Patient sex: F
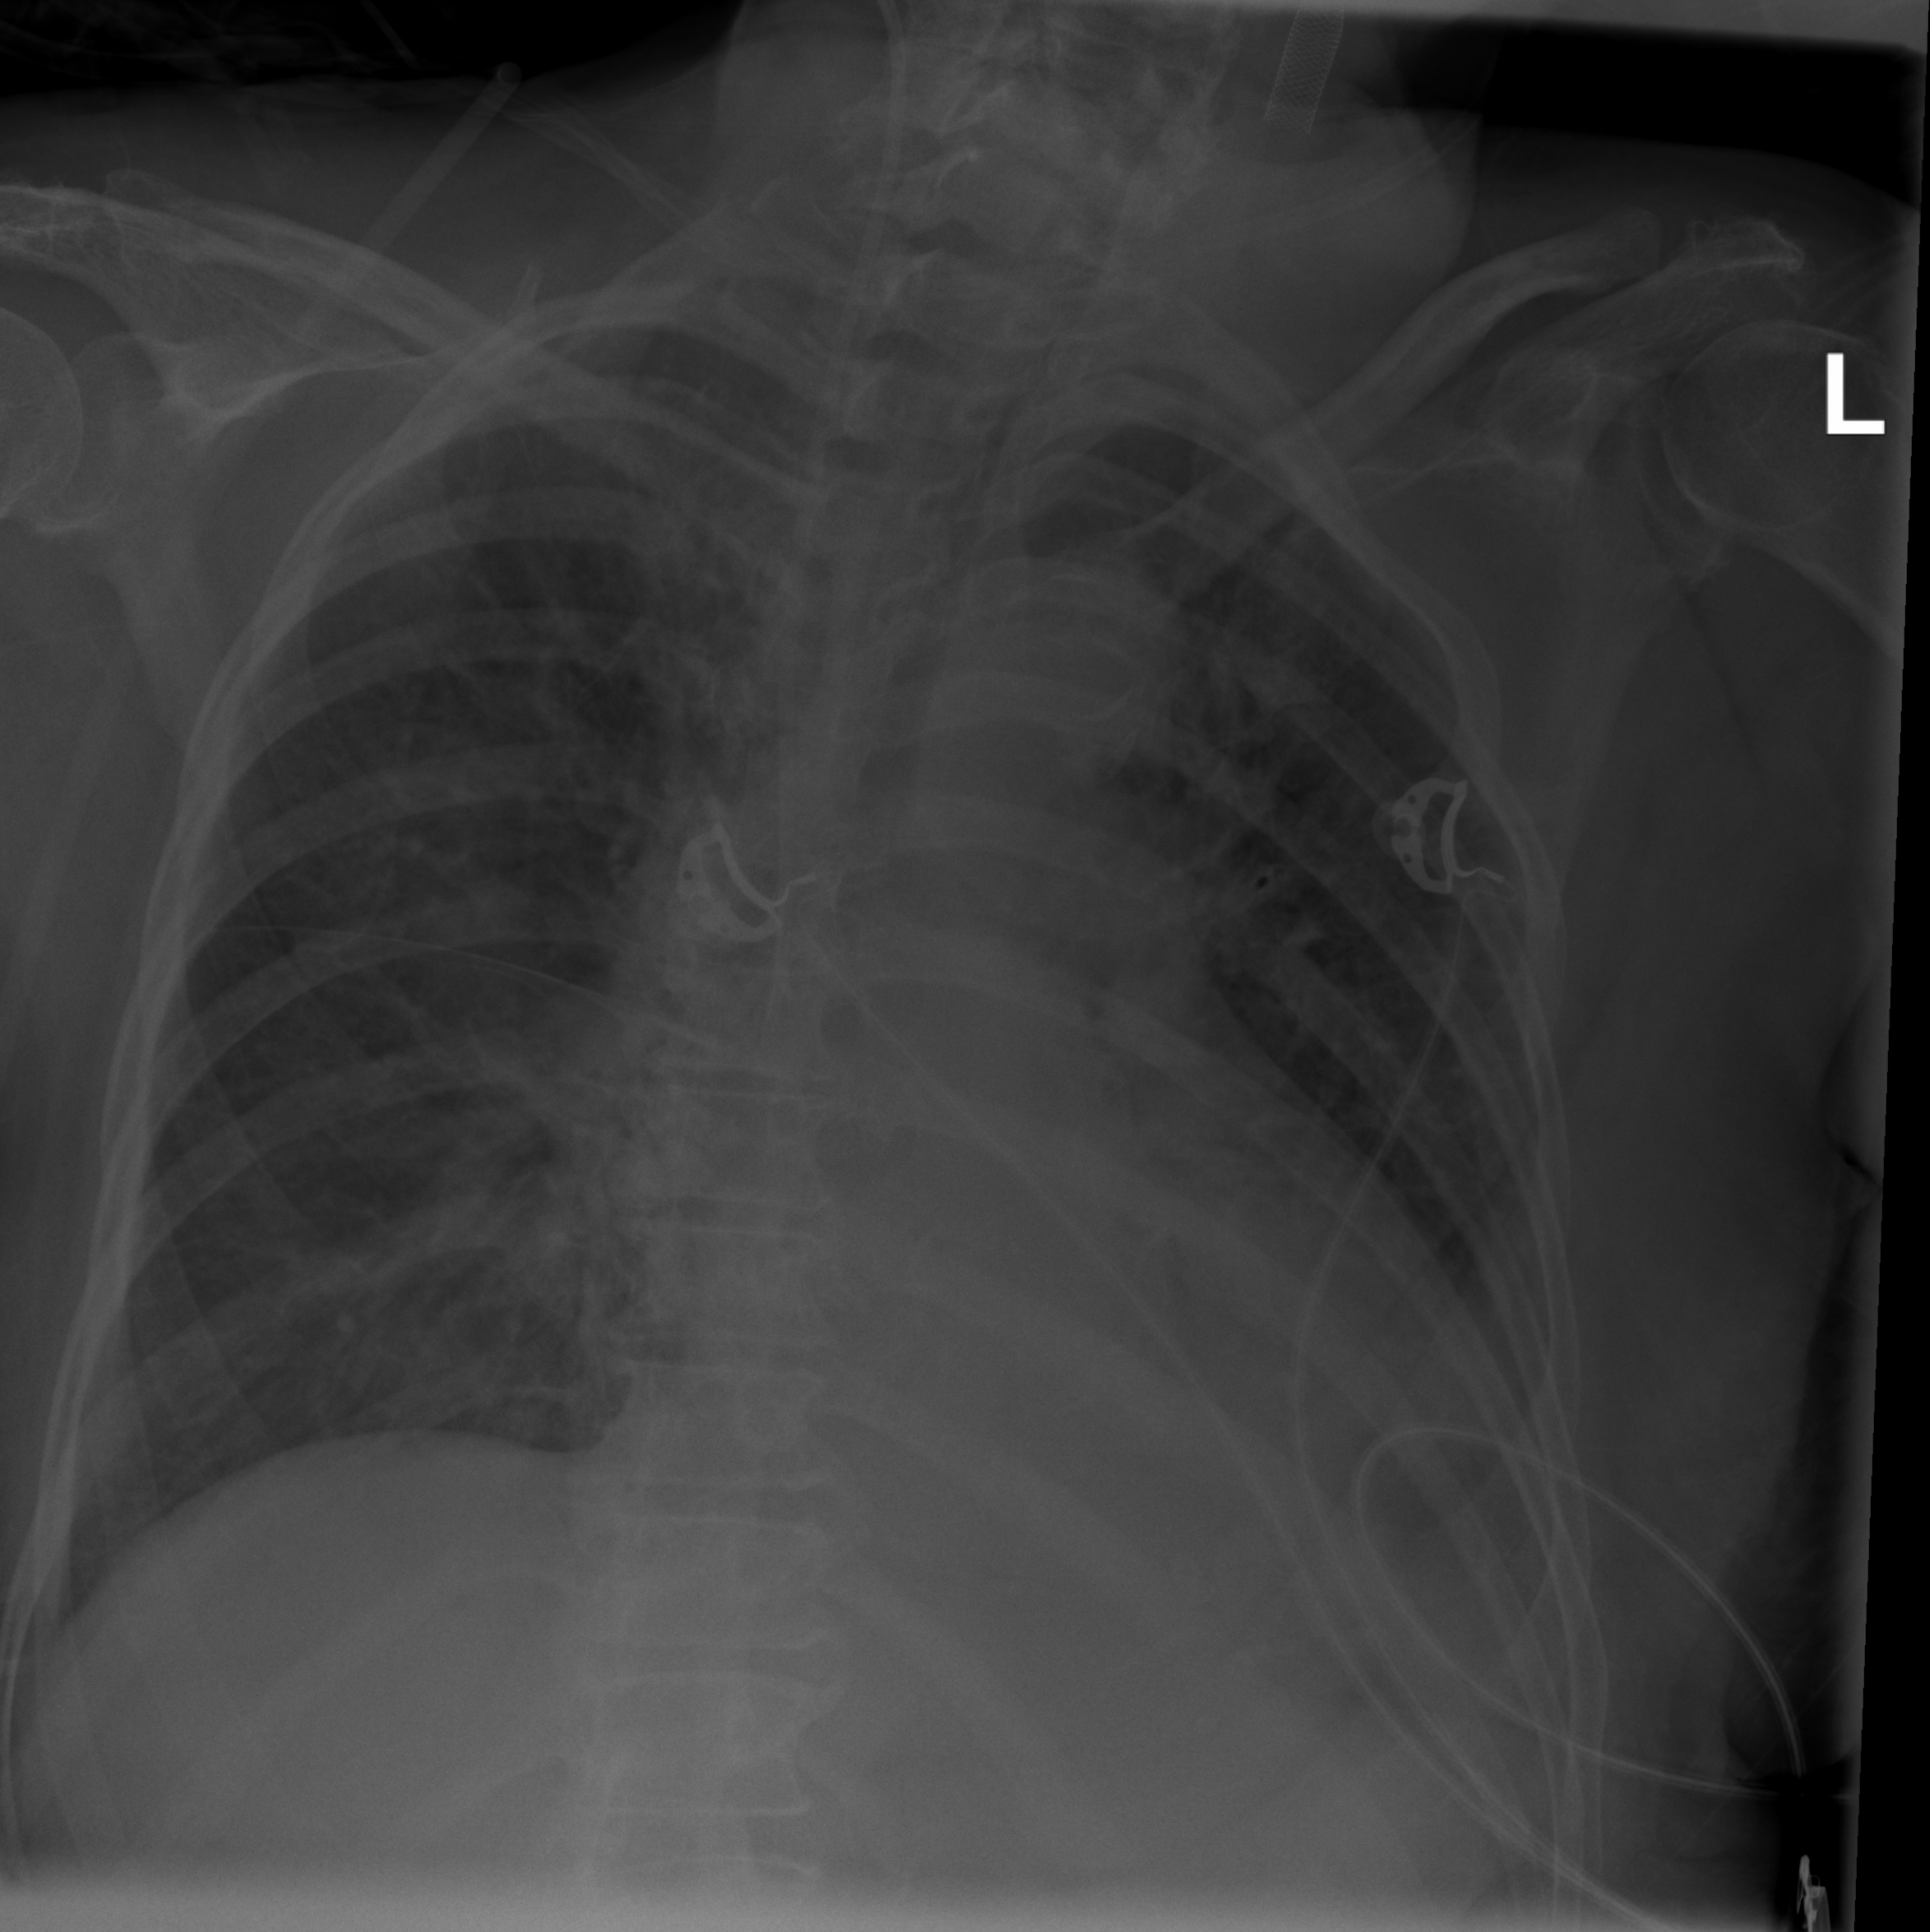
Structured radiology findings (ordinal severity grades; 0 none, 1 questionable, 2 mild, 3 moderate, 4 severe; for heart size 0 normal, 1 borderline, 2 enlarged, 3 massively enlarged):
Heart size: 2
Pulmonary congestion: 2
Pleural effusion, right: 0
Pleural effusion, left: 2
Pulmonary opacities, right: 1
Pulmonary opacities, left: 1
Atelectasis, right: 0
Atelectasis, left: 2